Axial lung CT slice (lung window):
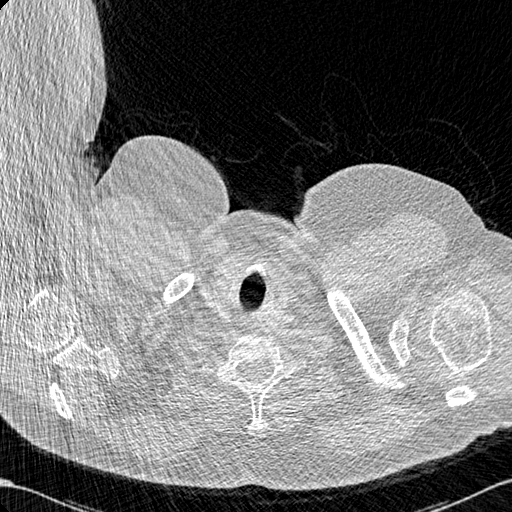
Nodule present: no